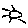
Label: sun